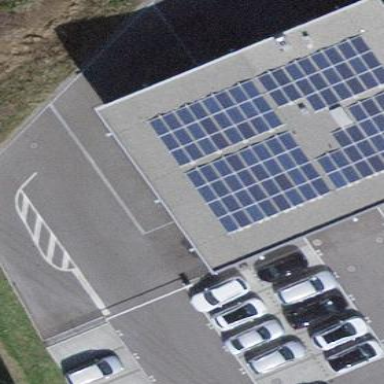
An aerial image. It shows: Solar power generator.